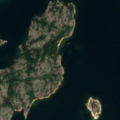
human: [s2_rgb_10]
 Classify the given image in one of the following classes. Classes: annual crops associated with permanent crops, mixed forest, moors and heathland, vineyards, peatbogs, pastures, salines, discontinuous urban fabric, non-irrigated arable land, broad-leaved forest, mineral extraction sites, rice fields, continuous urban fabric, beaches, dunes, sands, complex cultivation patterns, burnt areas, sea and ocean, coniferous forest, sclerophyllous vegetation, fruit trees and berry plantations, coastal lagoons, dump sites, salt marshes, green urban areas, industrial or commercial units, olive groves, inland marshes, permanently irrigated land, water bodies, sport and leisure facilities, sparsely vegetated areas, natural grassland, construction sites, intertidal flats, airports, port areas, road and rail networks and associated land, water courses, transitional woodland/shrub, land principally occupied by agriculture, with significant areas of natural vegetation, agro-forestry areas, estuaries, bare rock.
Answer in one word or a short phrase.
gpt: bare rock, sea and ocean